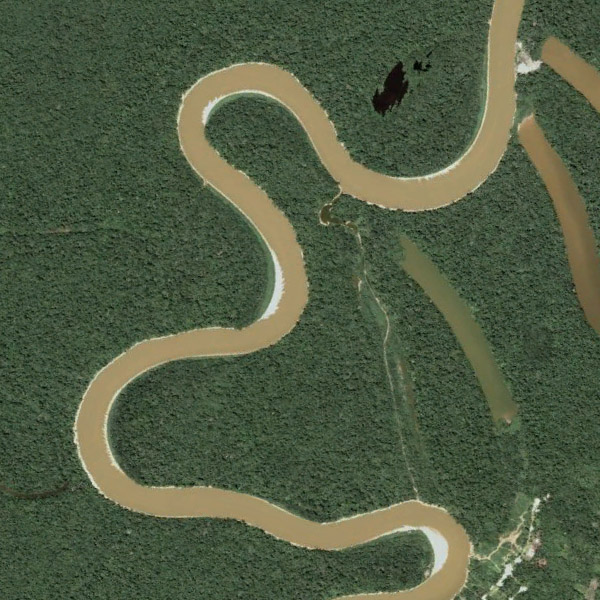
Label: River